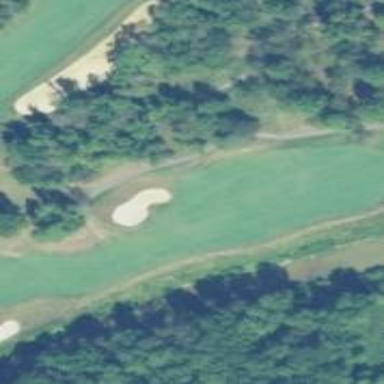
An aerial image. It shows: Rough area on grassy golf course.